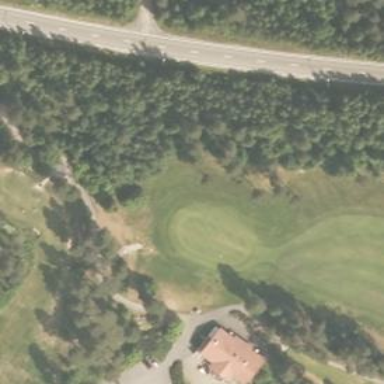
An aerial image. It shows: View of golf hole.